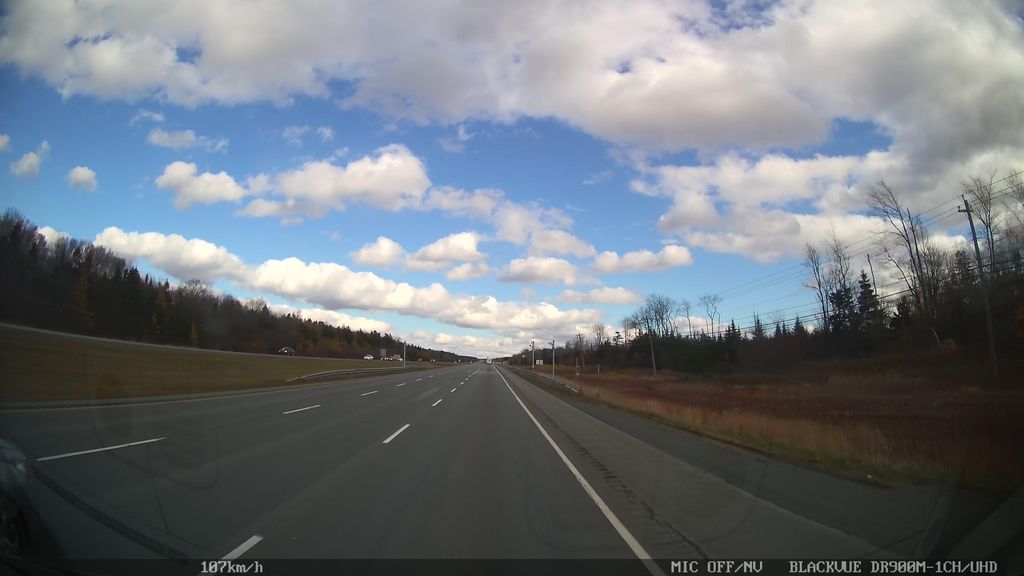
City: halifax